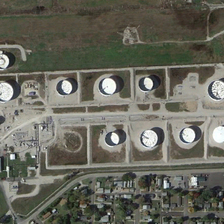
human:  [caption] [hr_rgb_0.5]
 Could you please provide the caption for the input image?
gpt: many buildings and green trees are near two rows of storage tanks .

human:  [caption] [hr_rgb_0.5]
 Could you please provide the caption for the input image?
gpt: many buildings and green trees are near two rows of storage tanks .

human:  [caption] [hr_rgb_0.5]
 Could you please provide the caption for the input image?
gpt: many buildings and green trees are near two rows of storage tanks .

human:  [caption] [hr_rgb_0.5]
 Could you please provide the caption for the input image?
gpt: many buildings and green trees are near two rows of storage tanks .

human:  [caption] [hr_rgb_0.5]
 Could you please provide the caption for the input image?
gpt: many buildings and green trees are near two rows of storage tanks .